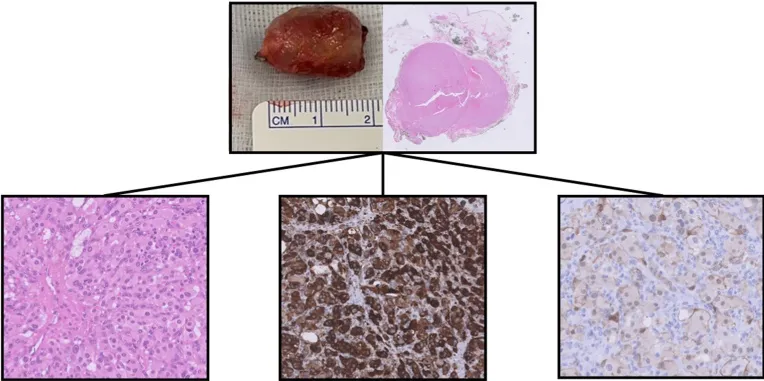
Histologic examination of the paragangliomas showed a typical Zellballen pattern. Chromogranin and synaptophysin were strongly positive, and sustentacular cells were positive for S-100 protein staining. H&E, hematoxylin and eosin.
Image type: pathology (h&e)